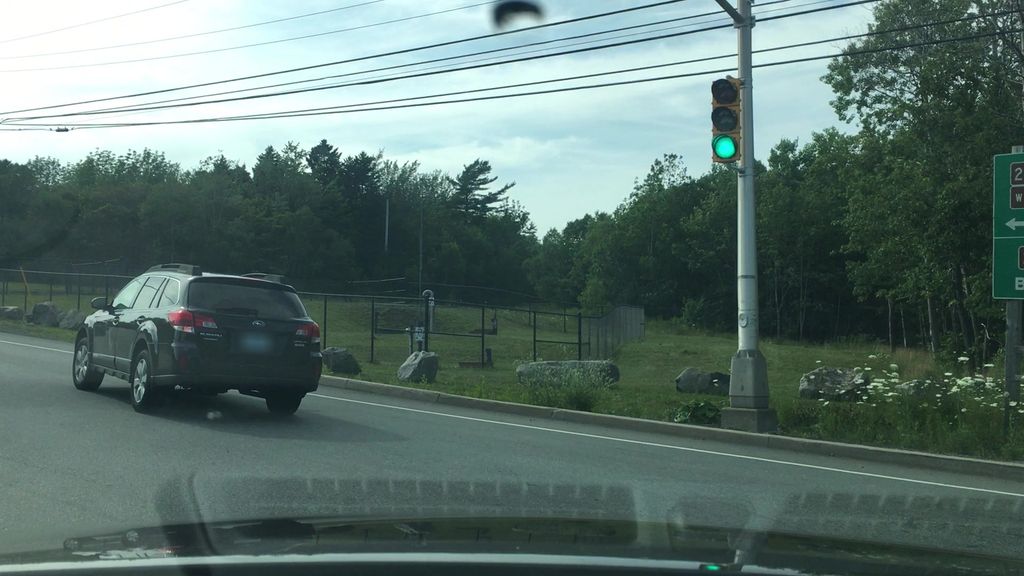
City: halifax